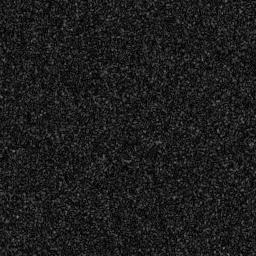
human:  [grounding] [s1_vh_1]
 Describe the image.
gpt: In the satellite image, there is  <ref>1 medium ship </ref> <box>[[12, 86, 26, 99, 0]]</box> located at bottom left.